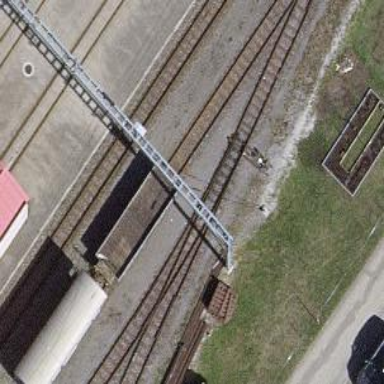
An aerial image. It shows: Narrow-gauge railway yard with electrified contact line.